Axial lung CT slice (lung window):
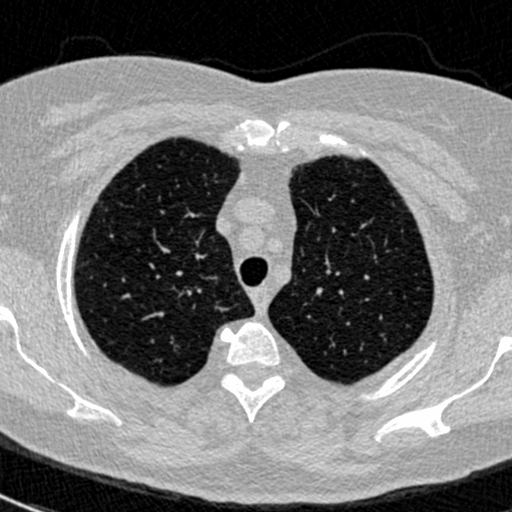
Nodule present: no